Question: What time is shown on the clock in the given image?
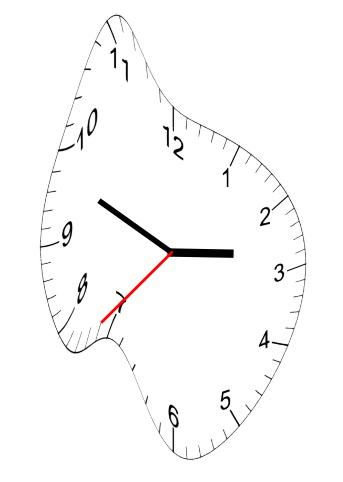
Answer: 02:48:37